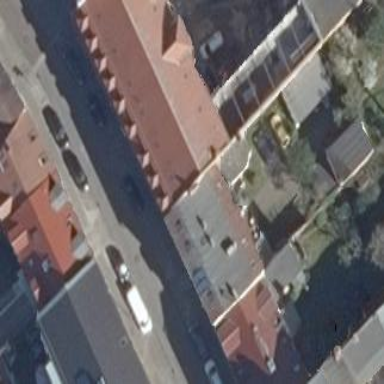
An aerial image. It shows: Building.